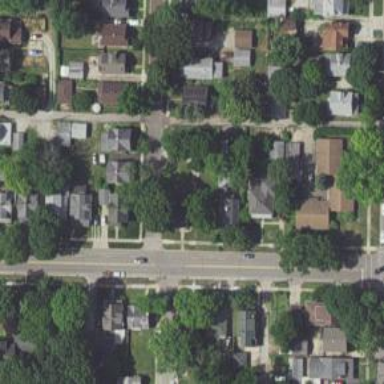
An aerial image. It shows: Residential road with asphalt surface and sidewalk on the left side.